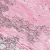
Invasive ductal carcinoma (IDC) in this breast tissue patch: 0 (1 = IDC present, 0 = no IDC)